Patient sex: M
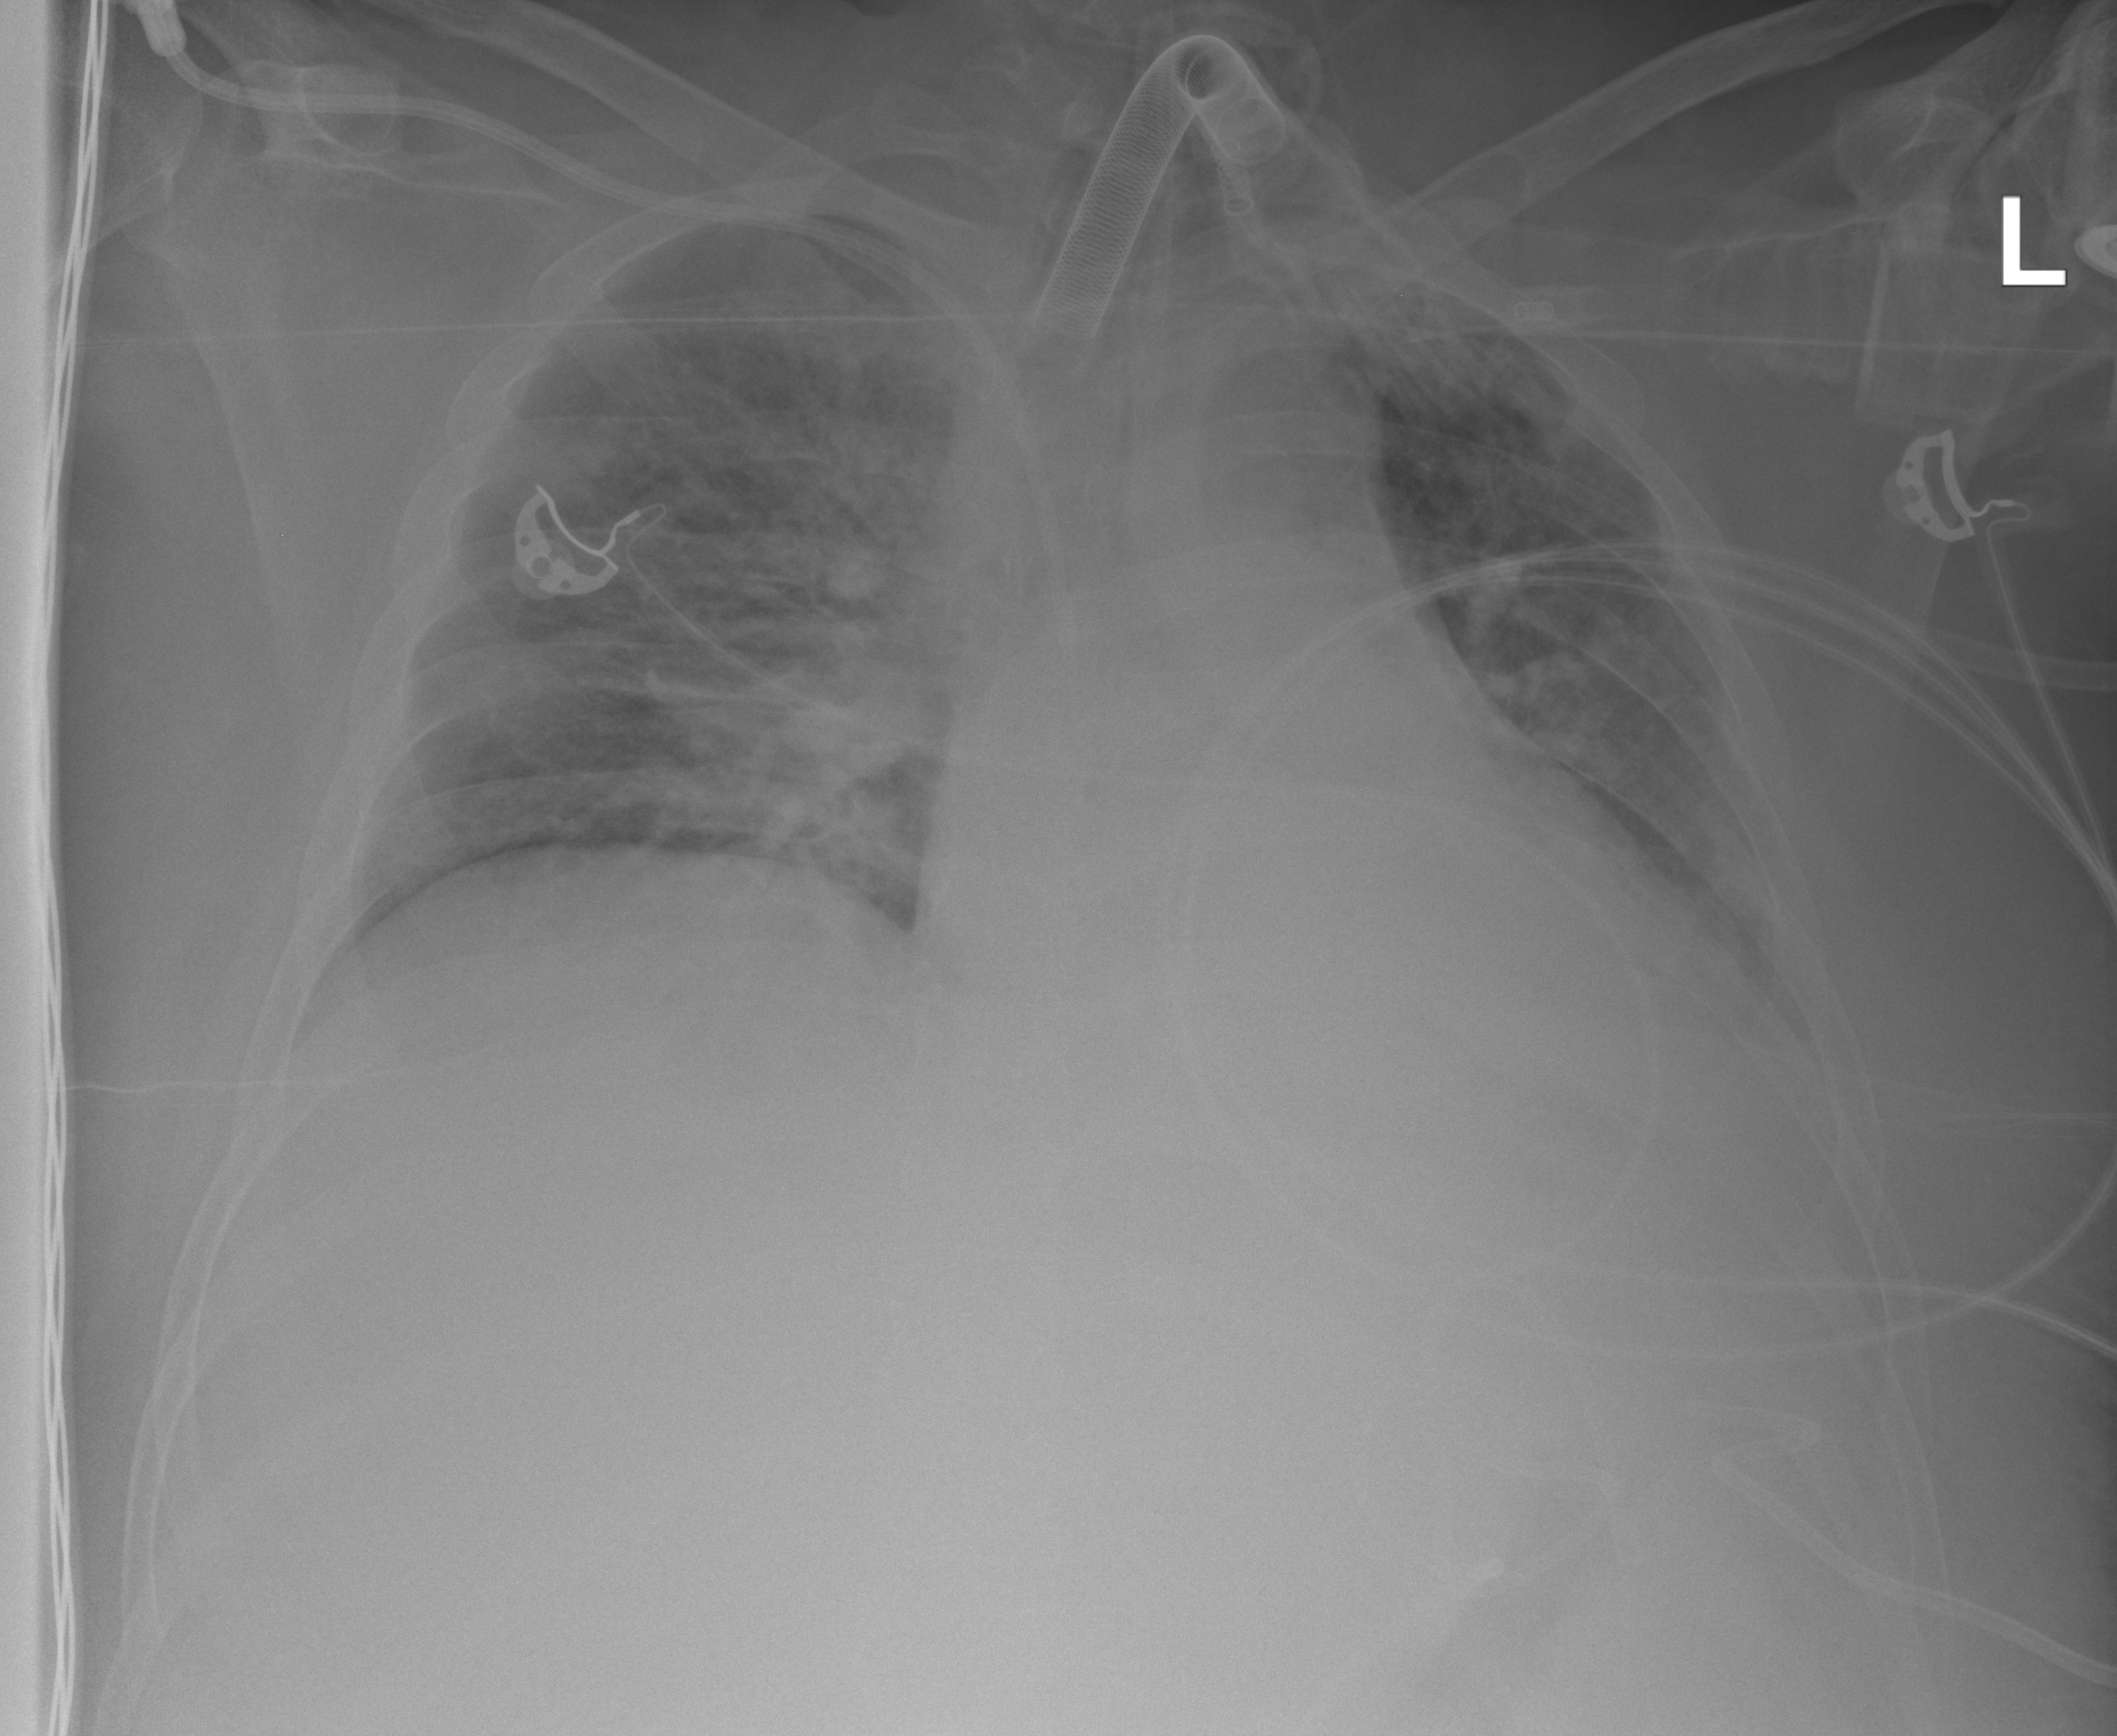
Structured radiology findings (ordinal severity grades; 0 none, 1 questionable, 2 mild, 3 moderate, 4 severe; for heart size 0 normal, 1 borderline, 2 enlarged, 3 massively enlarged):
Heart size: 2
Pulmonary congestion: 2
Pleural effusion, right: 0
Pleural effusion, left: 2
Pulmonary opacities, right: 0
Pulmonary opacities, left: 0
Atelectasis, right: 2
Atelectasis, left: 2